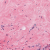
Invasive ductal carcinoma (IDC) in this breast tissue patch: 1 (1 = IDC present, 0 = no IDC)